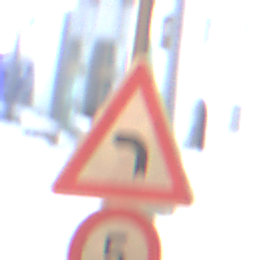
Verkehrszeichen: KurveLinks
Zusatzzeichen unten: Geschwindigkeit5
Umgebung: Outdoor, Urban
Tageszeit: Night
Wetter: Overcast
Licht: Artificial
Jahreszeit: Winter
Kontrast: MediumContrast